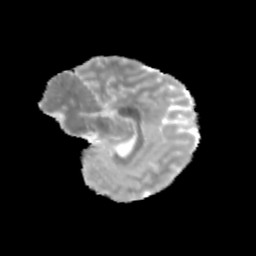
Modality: MD
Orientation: sagittal
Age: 10
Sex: female
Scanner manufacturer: siemens
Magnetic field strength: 3 T
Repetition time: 3.8 s
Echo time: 0.07 s